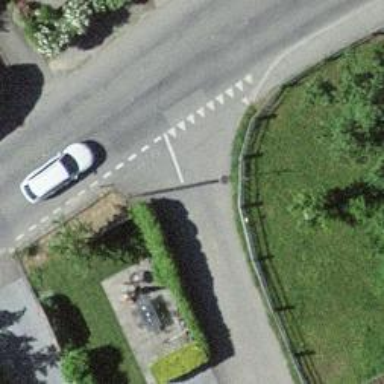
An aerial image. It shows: Road with "give way" sign.